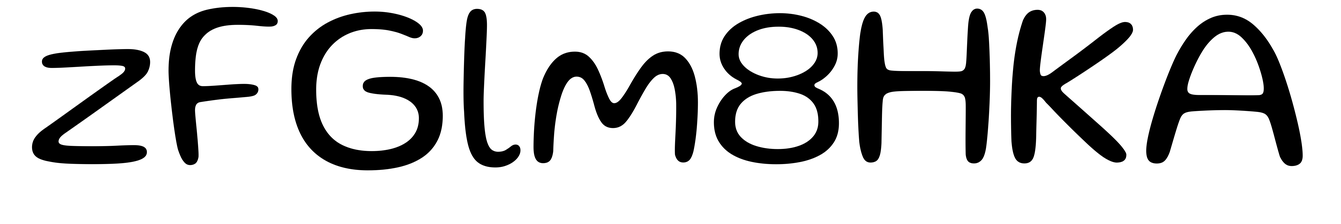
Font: Gluten_Light